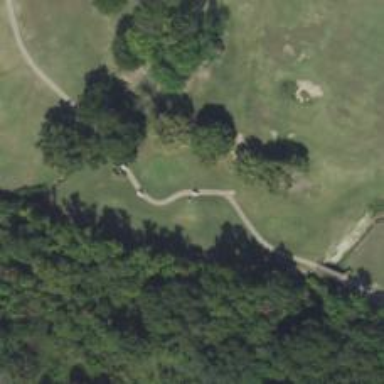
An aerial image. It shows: Path used for both walking and golf.